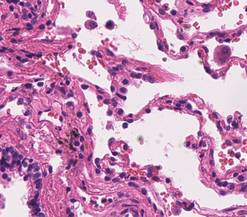
Tumor epithelial tissue: no
Tumor-associated stroma tissue: no
Normal tissue: yes